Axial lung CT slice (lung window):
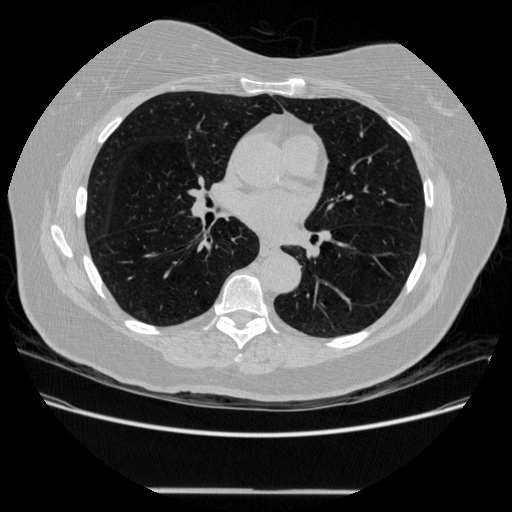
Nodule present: no